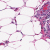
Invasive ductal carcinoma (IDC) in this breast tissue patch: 0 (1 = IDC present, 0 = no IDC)